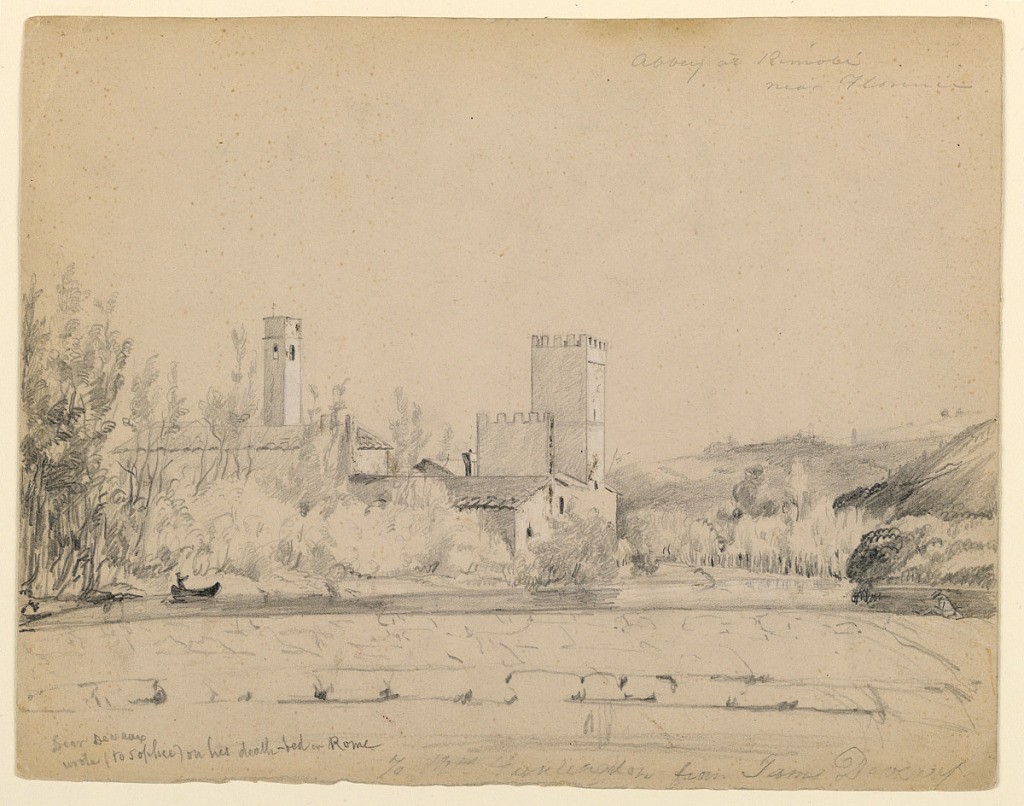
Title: Study, Abbey at Rimoli, near Florence
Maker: James DeVeaux, American, 1812 - 1844
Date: ca. 1840
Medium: Graphite, black crayon, white heightening on strong paper
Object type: Drawing
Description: Horizontal rectangle. Fortified abbey situated in the left central plane, at the edge of a river. A waterfall is in the foreground. An artist is seated at the edge of the fall, at right, possibly sketching. At left, a man stands in a rowboat. Hills fill the right middle plane.